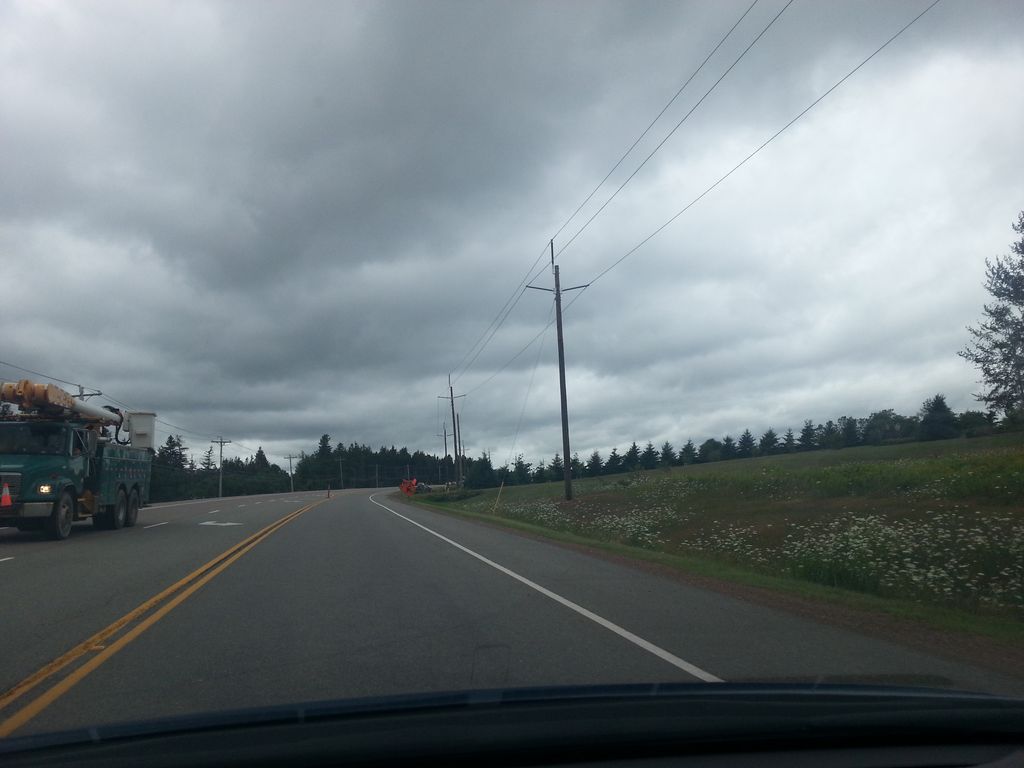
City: charlottetown